Current action and preconditions to check: trajectory_clear

Your task: For each precondition in the list above, predict whether it will hold at this action.

Consider the current scene as observed from the mobile robot's camera, and analyze the predicted future states of all dynamic agents (e.g., people, animals, vehicles, or any moving entities) within the NEXT SECOND.

IMPORTANT: Only answer "very likely" if you are absolutely certain—based on strong, clear evidence—that a dynamic agent will violate the precondition in the predicted future state. Do NOT answer "very likely" for unlikely, ambiguous, or low-probability risks.

Ask yourself for each precondition: Is there a high probability, with clear and convincing evidence, that the predicted future states of any dynamic agent will interfere with the predicted future state of the currently executing action within the NEXT SECOND, causing that precondition to fail?

Assess the risk level based on these predictions. Use "likely" or "very likely" if motions create a clear risk of interference.

Use "neutral" or "improbable" if agents are nearby but their predicted paths are clearly diverging or non-conflicting.

Failure Risk Categories: "very improbable", "improbable", "neutral", "likely", "very likely"

Answer Format: Output ONLY the probability_of_failure value from these categories: "very improbable", "improbable", "neutral", "likely", "very likely"

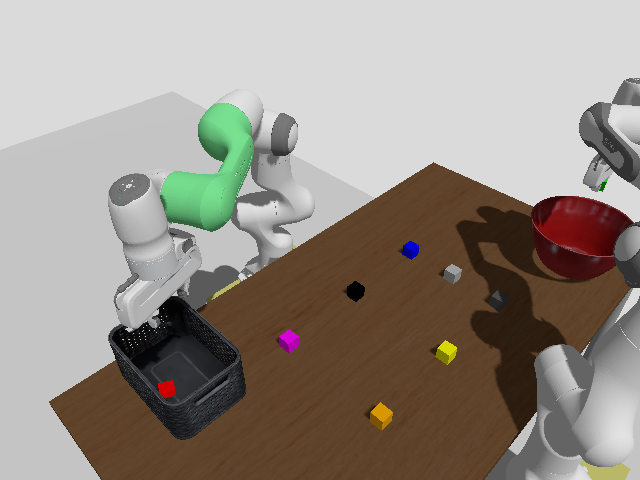

Answer: very improbable